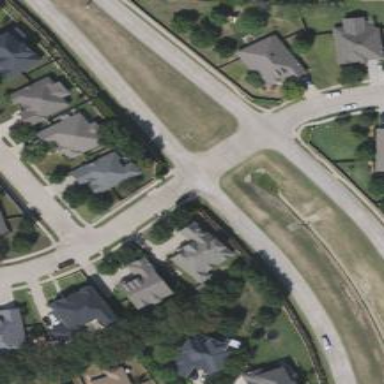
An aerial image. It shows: Unmarked road crossing.